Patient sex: M
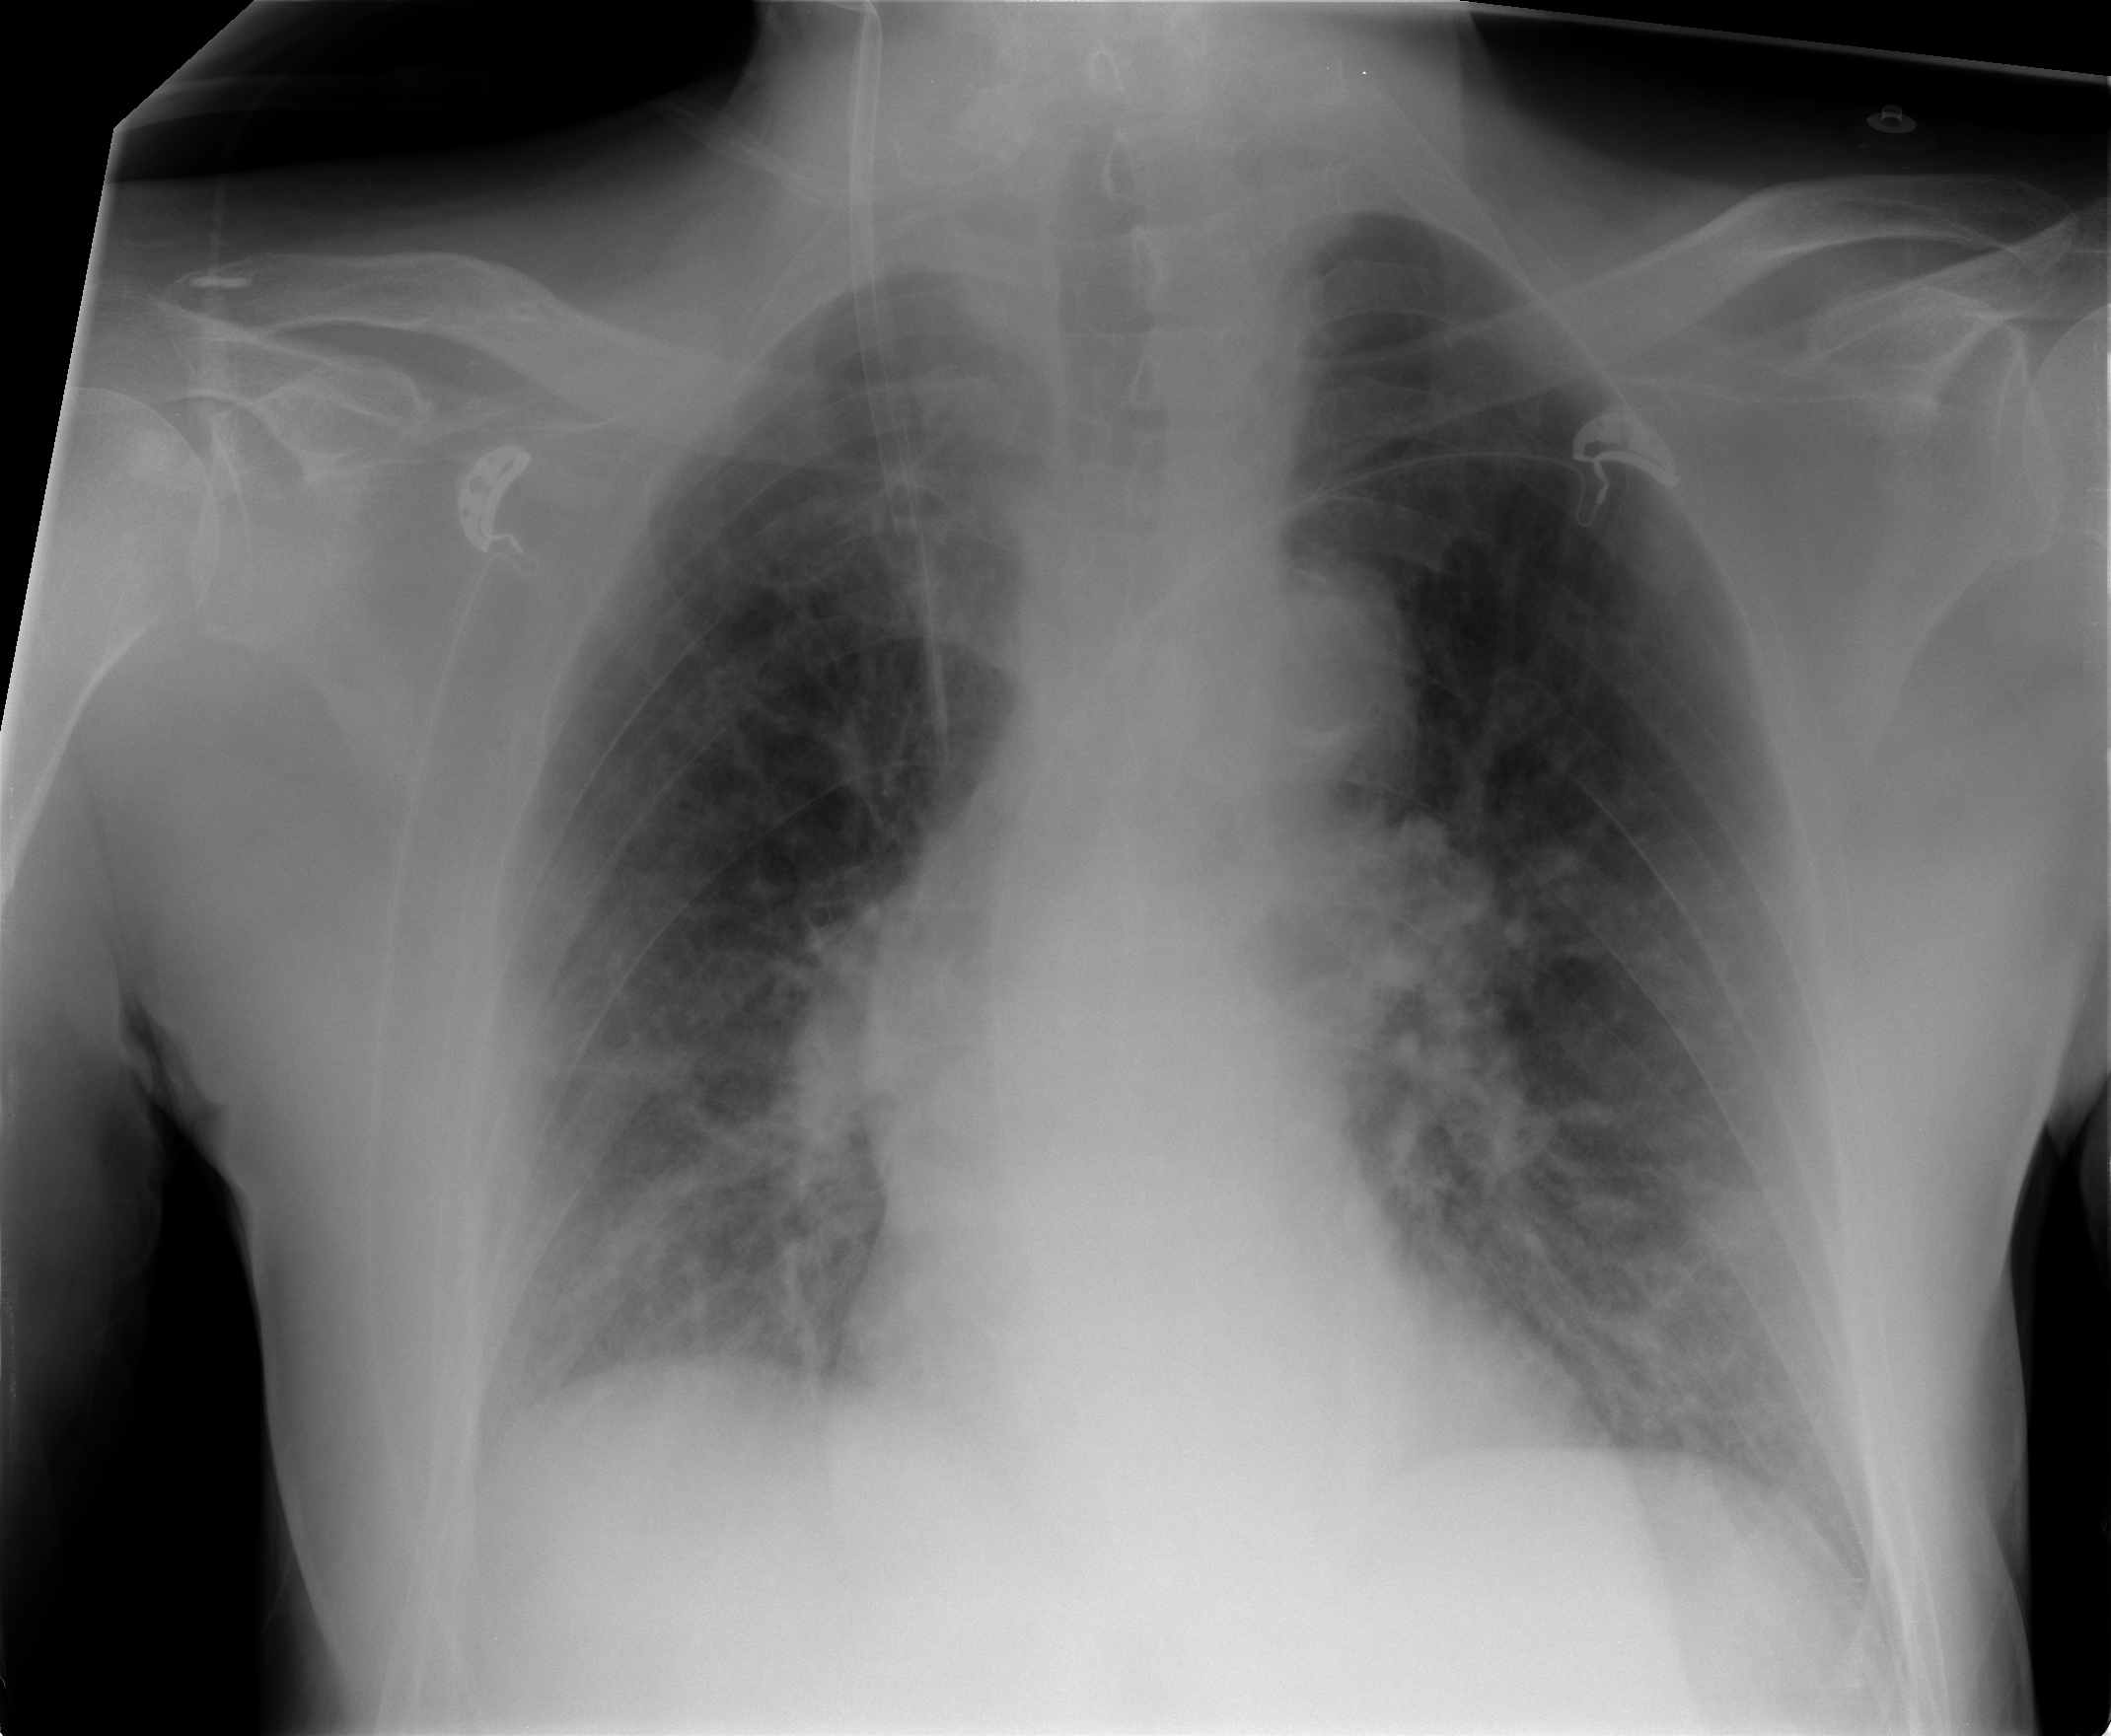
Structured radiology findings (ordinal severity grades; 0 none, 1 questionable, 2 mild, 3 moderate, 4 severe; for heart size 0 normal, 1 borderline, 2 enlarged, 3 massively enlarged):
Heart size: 0
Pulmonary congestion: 2
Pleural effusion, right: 0
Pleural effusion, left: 0
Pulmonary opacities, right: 2
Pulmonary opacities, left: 2
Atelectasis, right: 2
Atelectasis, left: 2